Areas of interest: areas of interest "Commercial service"
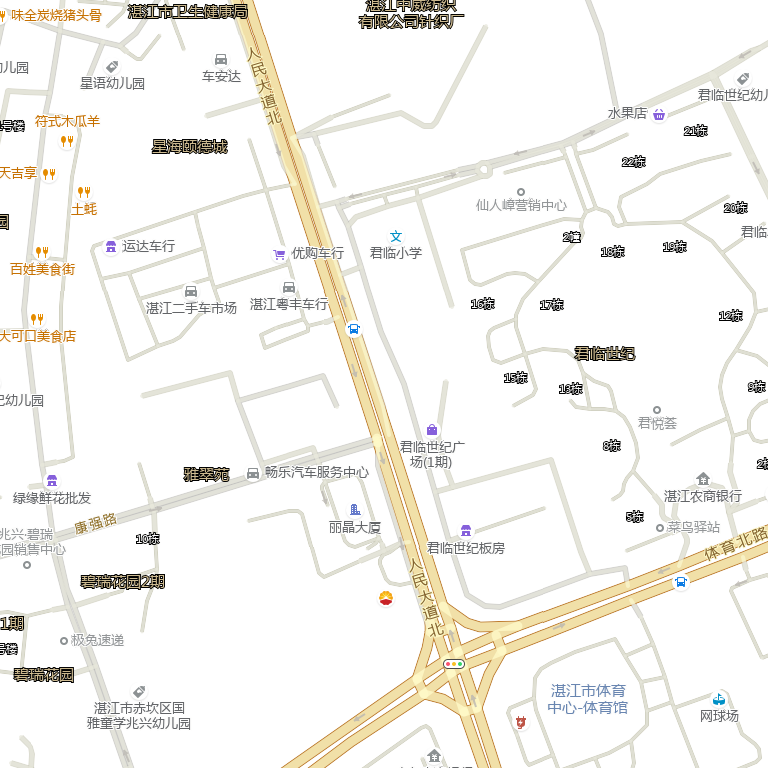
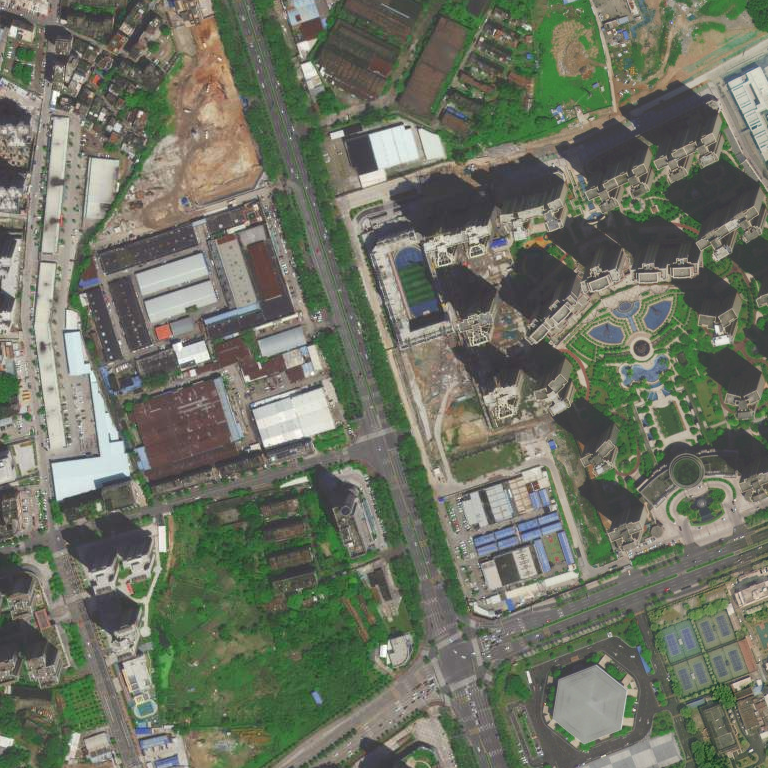